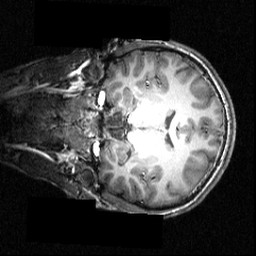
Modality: T1w
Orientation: coronal
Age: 12
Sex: male
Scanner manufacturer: siemens
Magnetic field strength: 3.951 T
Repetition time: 1.5 s
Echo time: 0.00335 s